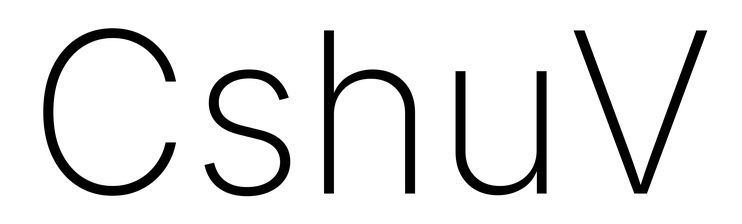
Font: Inter_ExtraLight